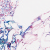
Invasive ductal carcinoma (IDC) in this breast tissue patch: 0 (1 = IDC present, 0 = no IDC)